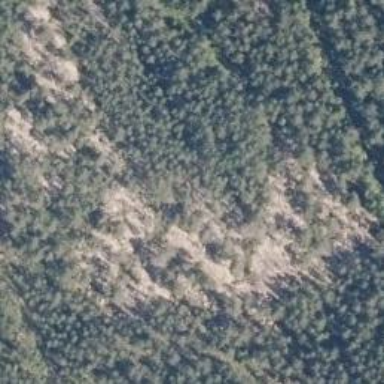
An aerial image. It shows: Landscape dominated by bare rock.